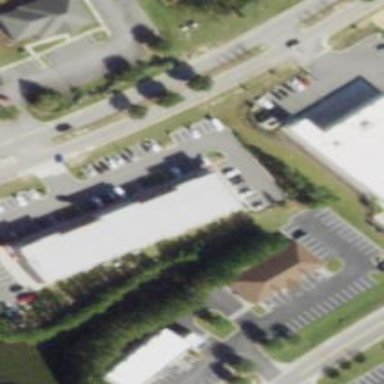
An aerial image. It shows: Building.